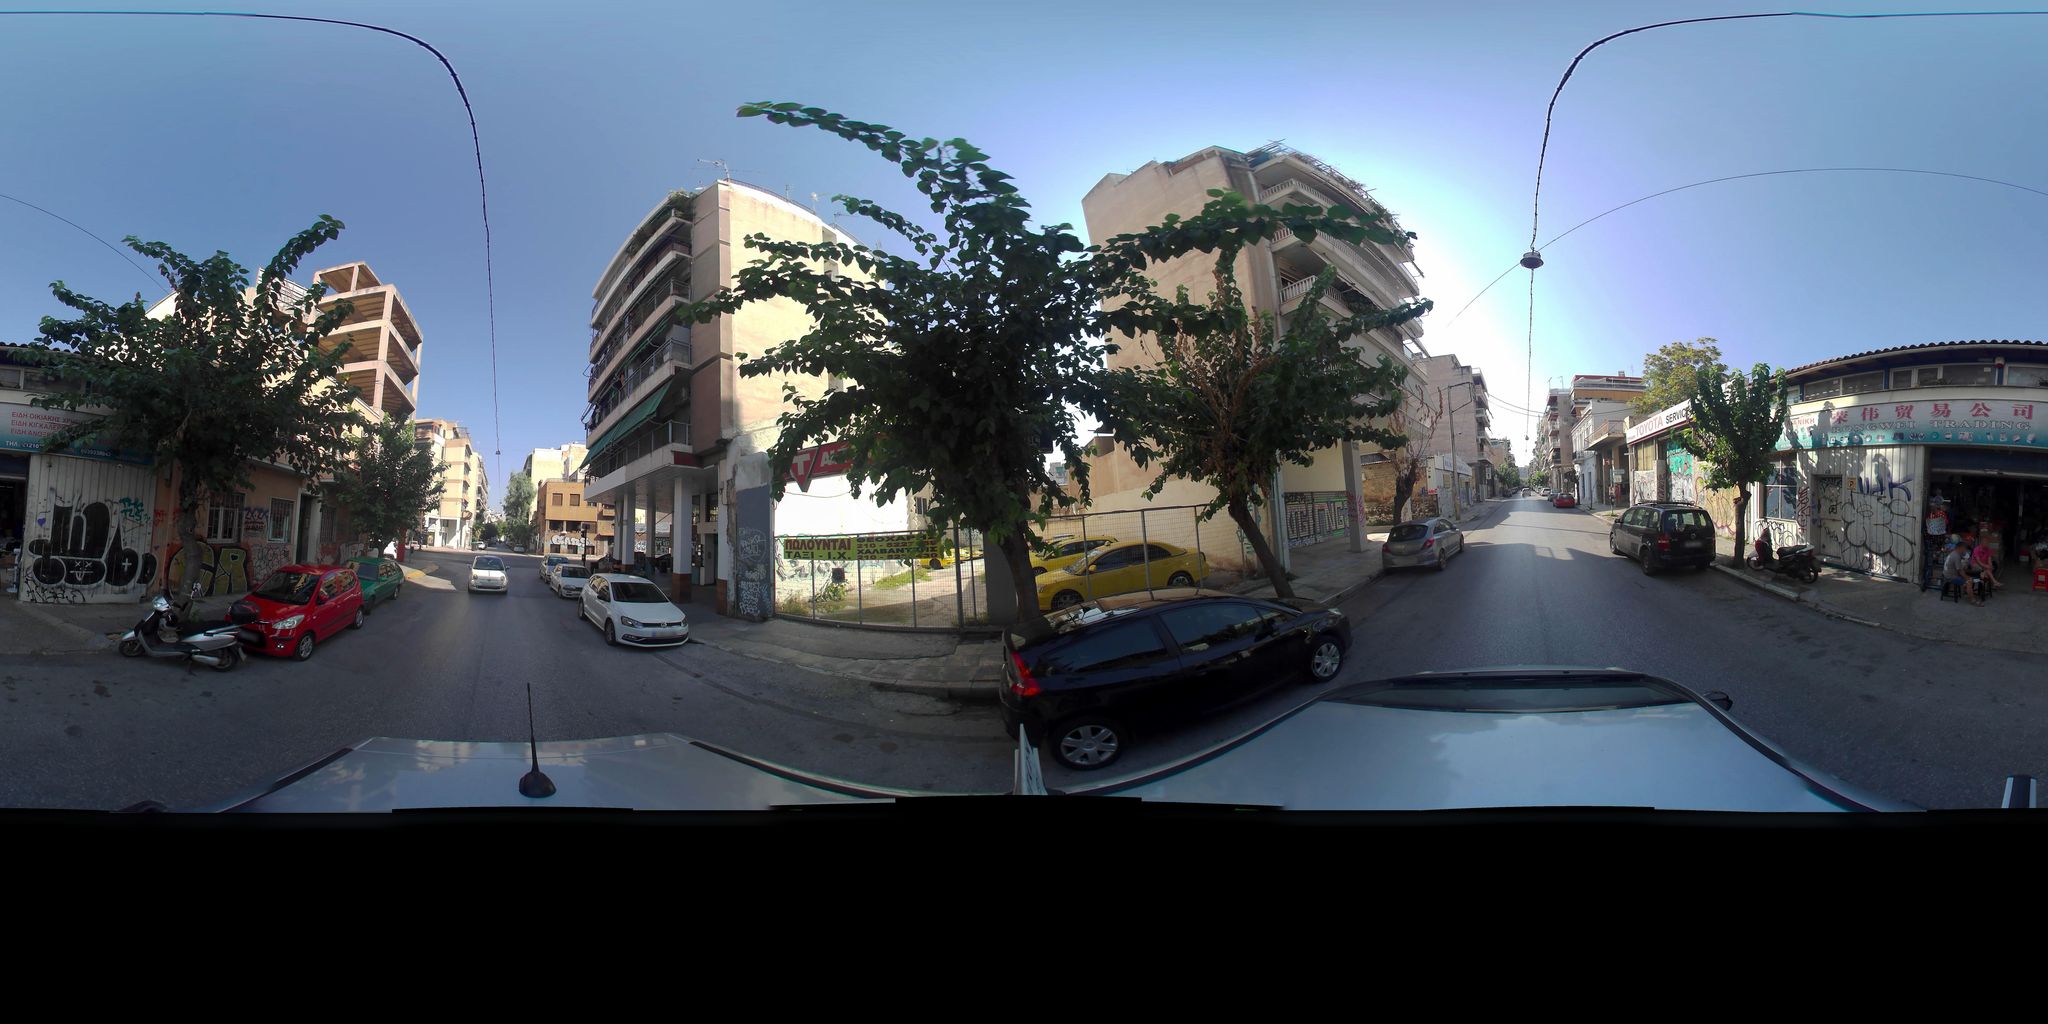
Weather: clear
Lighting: day
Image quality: good
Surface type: driving surface
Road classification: tertiary
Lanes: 2
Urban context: urban centre
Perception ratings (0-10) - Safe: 1.06, Lively: 8.53, Beautiful: 4.6, Boring: 1.36, Depressing: 2.82, Wealthy: 5.14